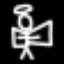
Label: angel